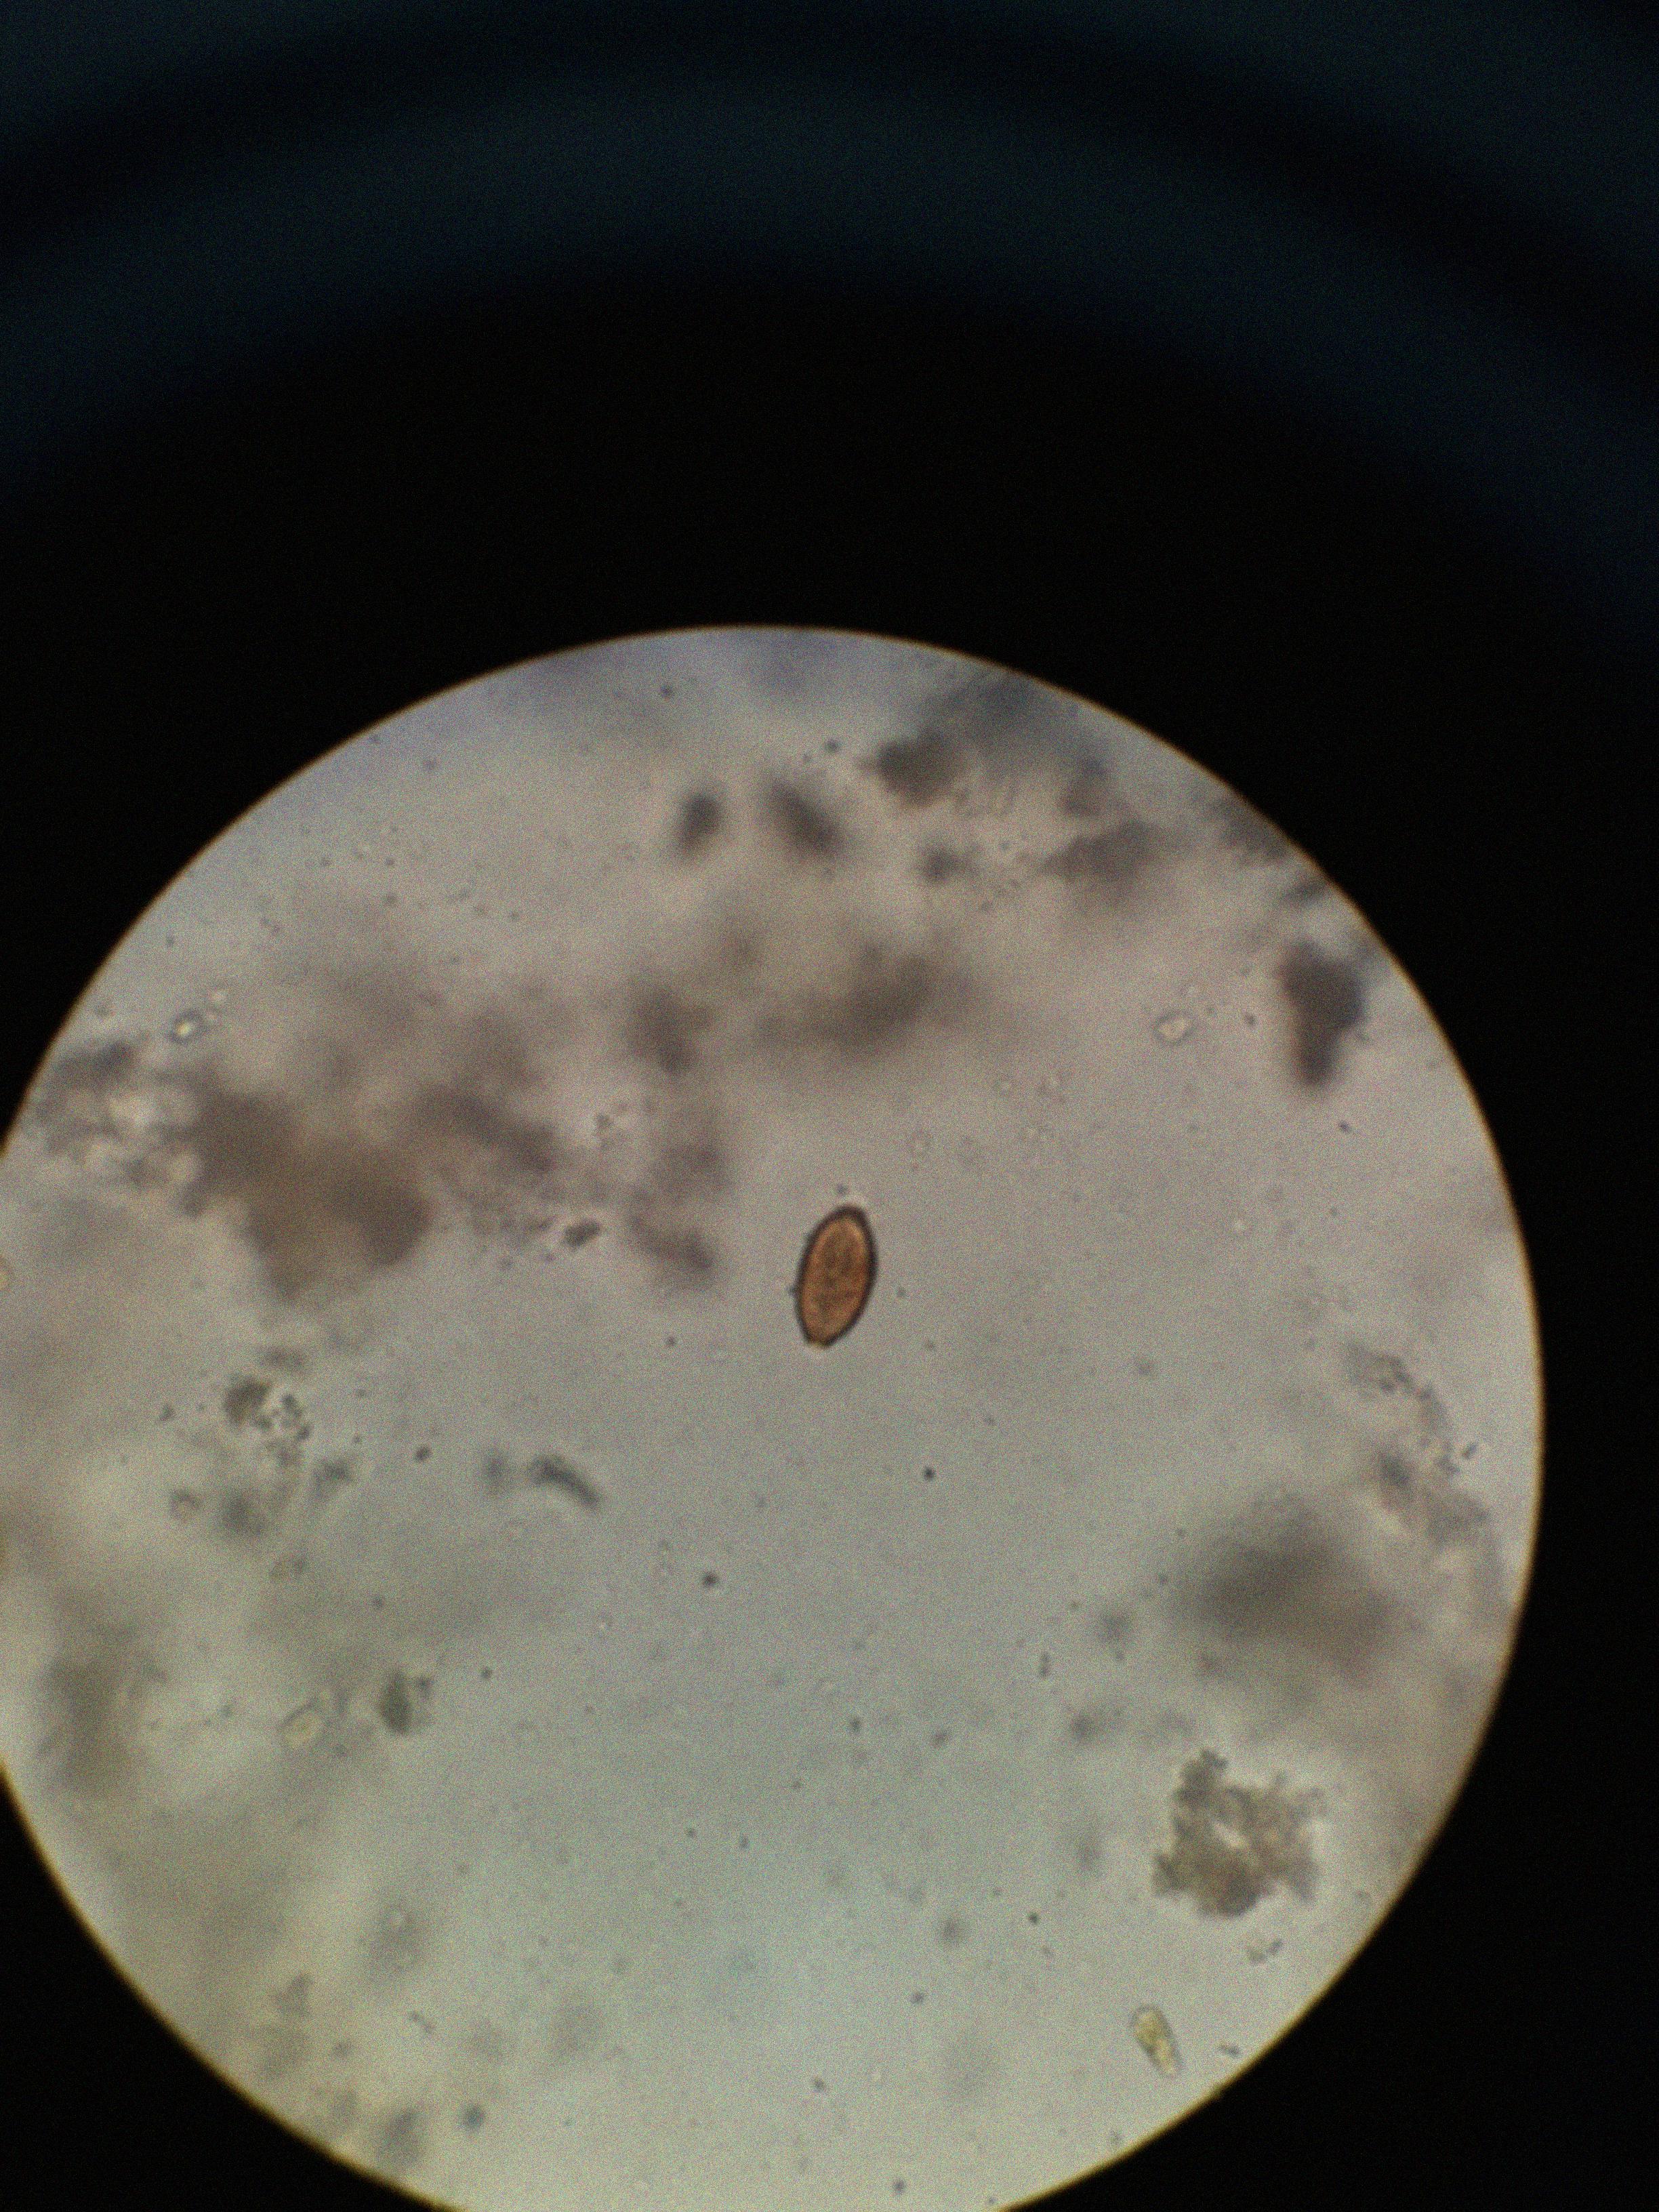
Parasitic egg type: Trichuris trichiura